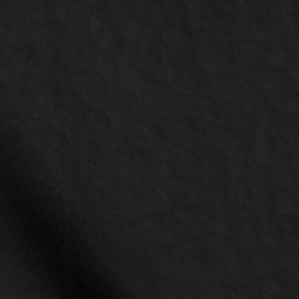
Label: non_frost